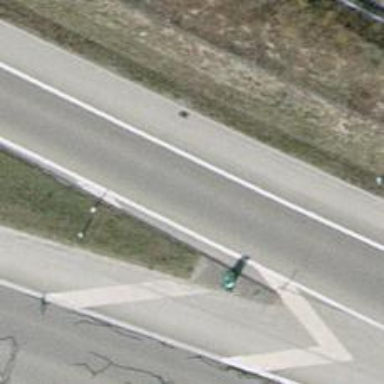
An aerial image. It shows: Asphalt motorway link.